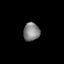
Tissue: skin
Cell type: Epithelial cells
Senescence score: 0.281
Nuclear area (px): 280
Mean DAPI intensity: 136.746